Question: I am new to Image Processing, and in my experiment I am having difficulty with Difference of Gaussians. Various implementation were given to me but I don't understand them and their parameters.
<URL>

Should I implement this filtering myself, or is there an existing function defined for this? Of course with all parameters which are like in link. I will need to play with parameters and produce different images.
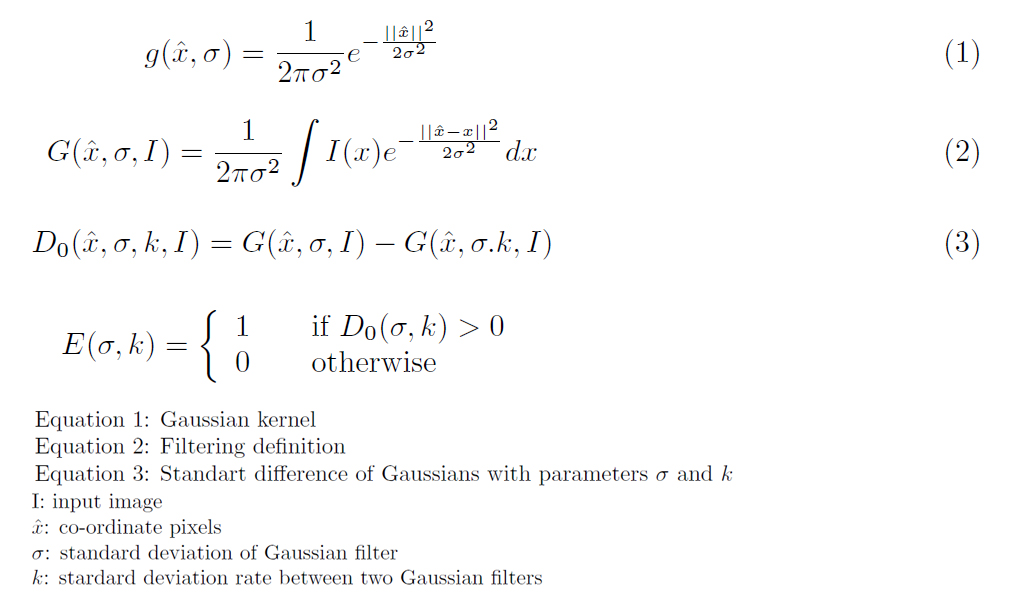
Answer: You could Gaussian filter an image twice with two different std. dev. and just subtract them, would be the same as using the combined filter.
'''
k = 10;
sigma1 = 0.5;
sigma2 = sigma1*k;
hsize = [3,3];
h1 = fspecial('gaussian', hsize, sigma1);
h2 = fspecial('gaussian', hsize, sigma2);
gauss1 = imfilter(img,h1,'replicate');
gauss2 = imfilter(img,h2,'replicate');
dogImg = gauss2 - gauss1;
'''